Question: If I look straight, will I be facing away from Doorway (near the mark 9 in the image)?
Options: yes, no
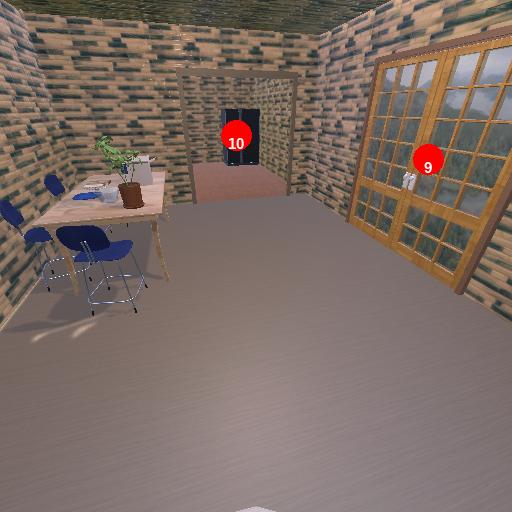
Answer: yes